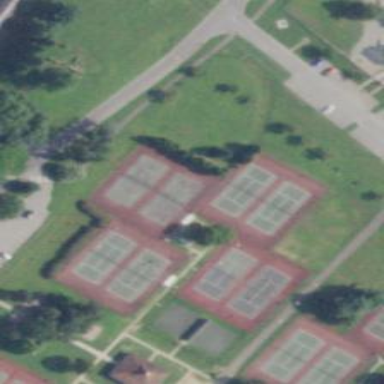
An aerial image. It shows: Tennis court in leisure pitch.